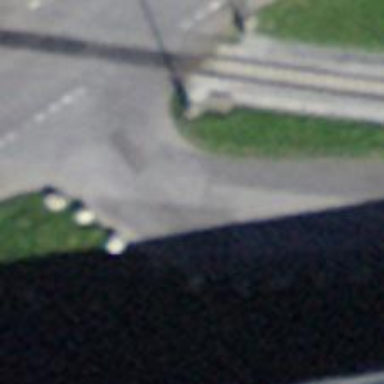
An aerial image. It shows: Asphalt road classified as tertiary.